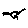
Label: bird